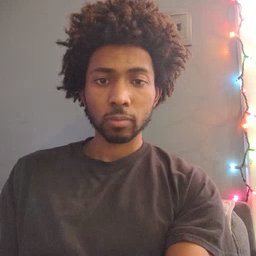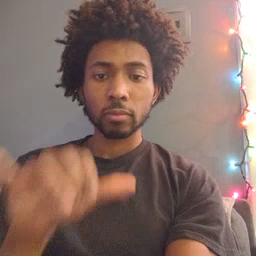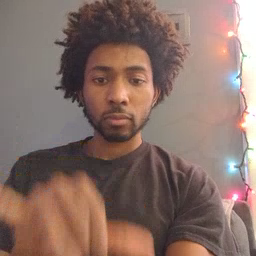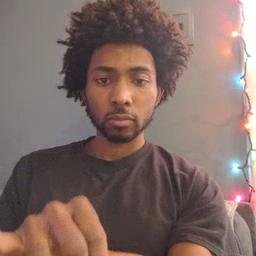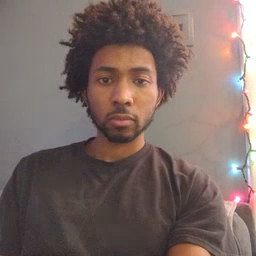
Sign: stay